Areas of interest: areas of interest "Park and greenspace"
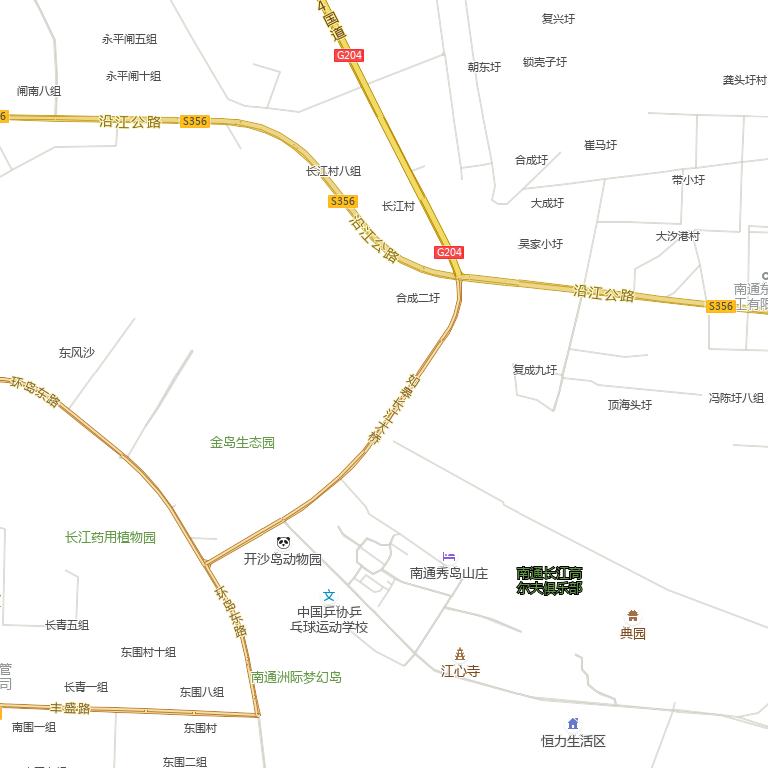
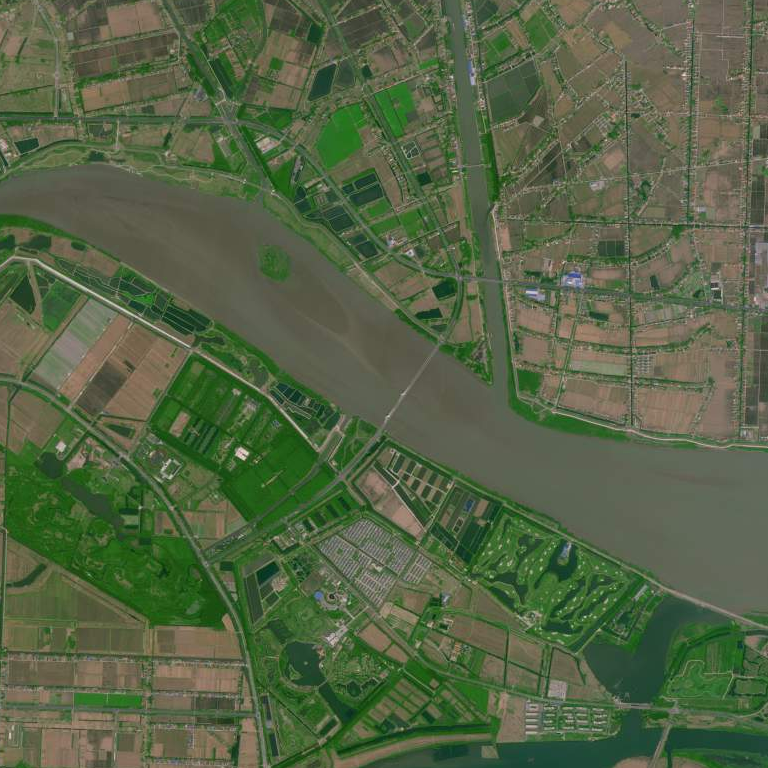